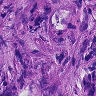
Metastatic tissue present: yes